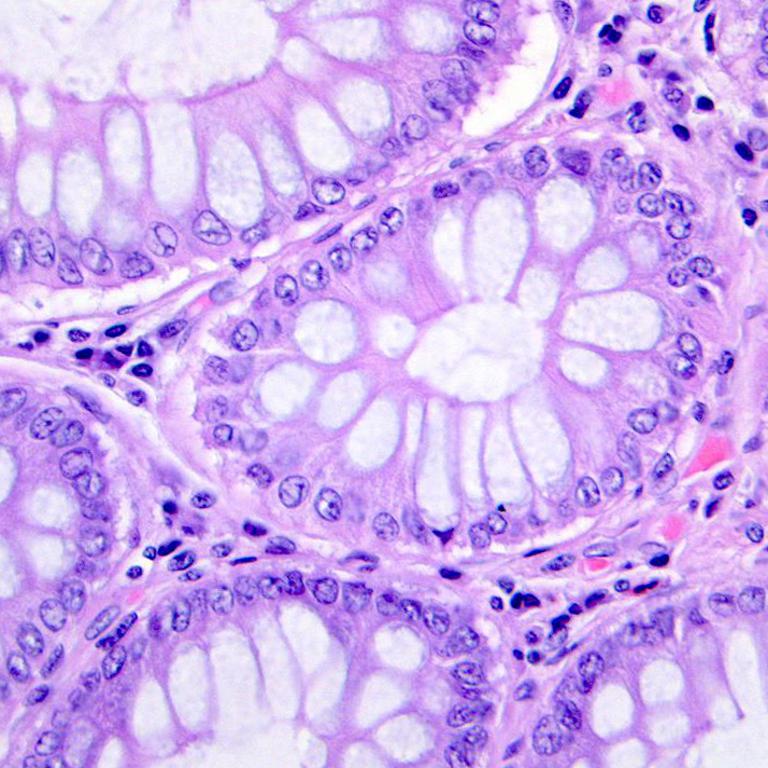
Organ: colon
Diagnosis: benign